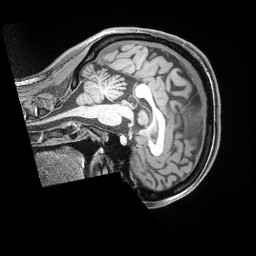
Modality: T1w
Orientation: sagittal
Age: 32
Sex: female
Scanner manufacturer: siemens
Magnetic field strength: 3 T
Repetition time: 2 s
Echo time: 0.00211 s